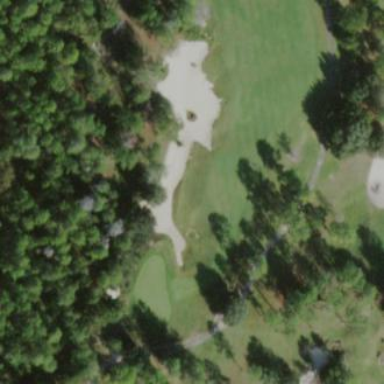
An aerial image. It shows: Sand bunker on golf course.